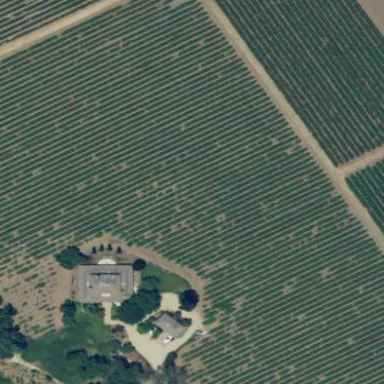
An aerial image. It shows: Vineyard with wine grapes as the crop.